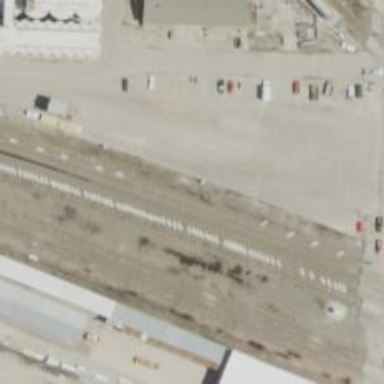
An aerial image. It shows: Railway siding with rails.